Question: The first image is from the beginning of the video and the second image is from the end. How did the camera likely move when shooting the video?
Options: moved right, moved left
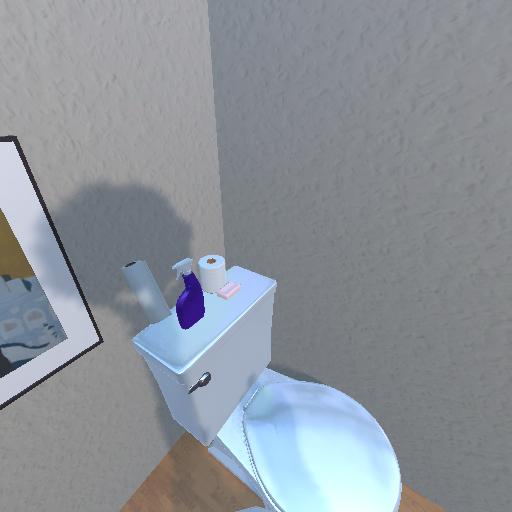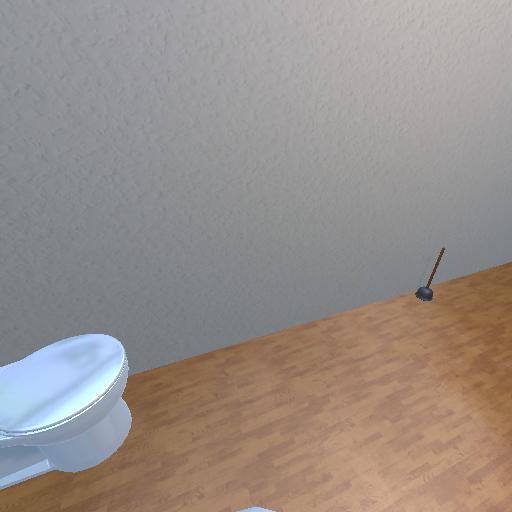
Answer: moved right